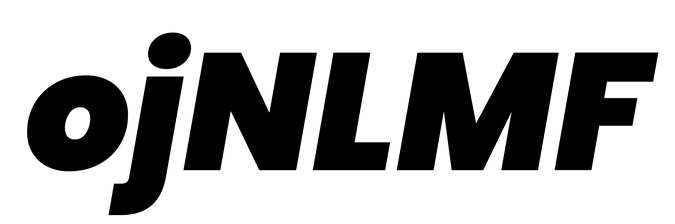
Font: Poppins-BlackItalic